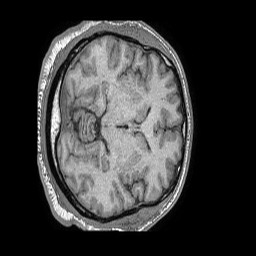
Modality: T1w
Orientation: axial
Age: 51
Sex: male
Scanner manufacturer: philips
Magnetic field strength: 1.5 T
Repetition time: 0.007705 s
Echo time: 0.003587 s